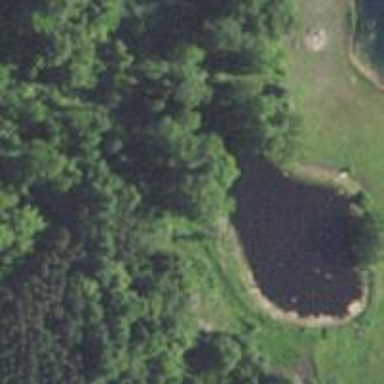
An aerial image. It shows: Peaceful pond surrounded by nature.